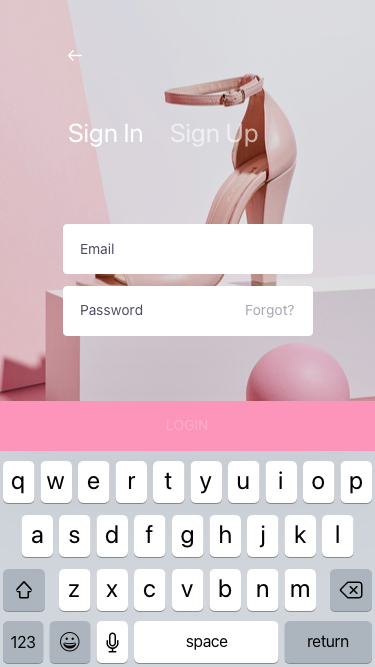
Text in this UI design:
Login
Email
Forgot?
Password
Sign In
Sign Up